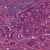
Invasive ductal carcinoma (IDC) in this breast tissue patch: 1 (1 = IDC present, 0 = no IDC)